Question: Here is the code I'm using:
'''
SELECT SalesItemPK
,FieldName
,Value /*Convert date to the first of the selected month*/
FROM [Oasis].[dbo].[vw_SALES_SalesItemDetails]
WHERE SalesItemPK IN(
1425
,1225
,1556
,1589
,1599
,1588
,1590)
AND FieldName = 'Estimated Ship Date'
AND CONVERT(DATETIME, Value) >= CONVERT(DATETIME, '1/1/2010')
'''
(I'm selecting just those PKs because those are all the rows in the query.)
This is the error I receive:
> The conversion of a varchar data type to a datetime data type resulted
in an out-of-range value
Below is a sample of the data returned from my view. The final solution actually converts the values to the first of their respective months. But an error is thrown either way.

When I remove the WHERE, it works fine. So there's something strange going on there I can't seem to figure out so far. Any ideas?
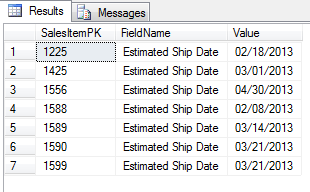
Answer: Odds are, either the date is being interpreted as d/m/y (and the first row fails because there is no 18th month), or you have a piece of data in there where the first part (month) is > 12.
To find offending rows:
'''
SELECT Value FROM [Oasis].[dbo].[vw_SALES_SalesItemDetails]
WHERE SalesItemPK IN (1425,1225,1556,1589,1599,1588,1590)
AND ISDATE(Value) = 0;
'''
(And if you find offending rows, obviously, fix them.)
You can also make sure the values are interpreted as m/d/y (and won't fail on other garbage in the column) using:
'''
SELECT SalesItemPK, FieldName, Value,
FirstOfMonth = CASE WHEN ISDATE(Value) = 1 THEN
DATEADD(DAY,1-DAY(CONVERT(DATETIME,Value,101)),CONVERT(DATETIME,Value,101)) END
FROM [Oasis].[dbo].[vw_SALES_SalesItemDetails]
WHERE SalesItemPK IN (1425,1225,1556,1589,1599,1588,1590)
AND FieldName = 'Estimated Ship Date'
AND CASE WHEN ISDATE(Value) = 1 THEN CONVERT(DATETIME, Value, 101)
ELSE NULL END >= '20100101';
'''
Also note that just because you perform a 'WHERE' clause on the PK values, does not mean SQL Server has to evaluate that condition first. It could try to convert every row in the view (heck, every row in the source table) to a 'DATETIME' first. Which is why I also added a 'CASE' expression to the 'SELECT' list, just in case. No pun intended. I also offered my suggestion on how to calculate the first of the month easily (a lot of people tend to do really strange things, like convert to string).
Do you have any idea how much simpler this query would be if the view exposed a separate column as datetime, e.g.
'''
, DateValue = CASE WHEN ISDATE(Value) = 1 THEN CONVERT(DATETIME, Value, 101)
'''
Then the query could be:
'''
SELECT SalesItemPK, FieldName, DateValue,
FirstOfMonth = DATEADD(DAY, 1-DAY(DateValue), DateValue)
FROM [Oasis].[dbo].[vw_SALES_SalesItemDetails]
WHERE SalesItemPK IN (1425,1225,1556,1589,1599,1588,1590)
AND DateValue >= '20100101';
'''
In fact the view could also expose the 'FirstOfMonth' calculation for you too.
These are some of the many, many, many reasons why you should never, ever, ever store date/time data as strings. At the very least, change the view to present these strings as a completely language-, dateformat- and region-neutral string ('yyyymmdd') instead of 'mm/dd/yyyy'.